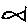
Label: fish